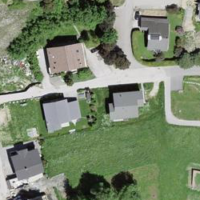
EUNIS habitat code: 55
Species observed at this site:
Lasiommata megera
Satyrus ferula
Phoenicurus ochruros
Lysandra coridon
Issoria lathonia